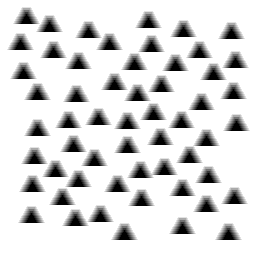
Squares: 0
Triangles: 56
Stars: 0
Total shapes: 56